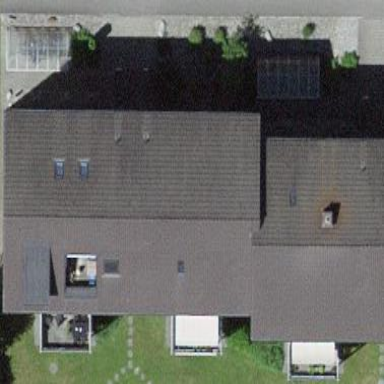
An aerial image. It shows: Terrace building.